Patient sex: M
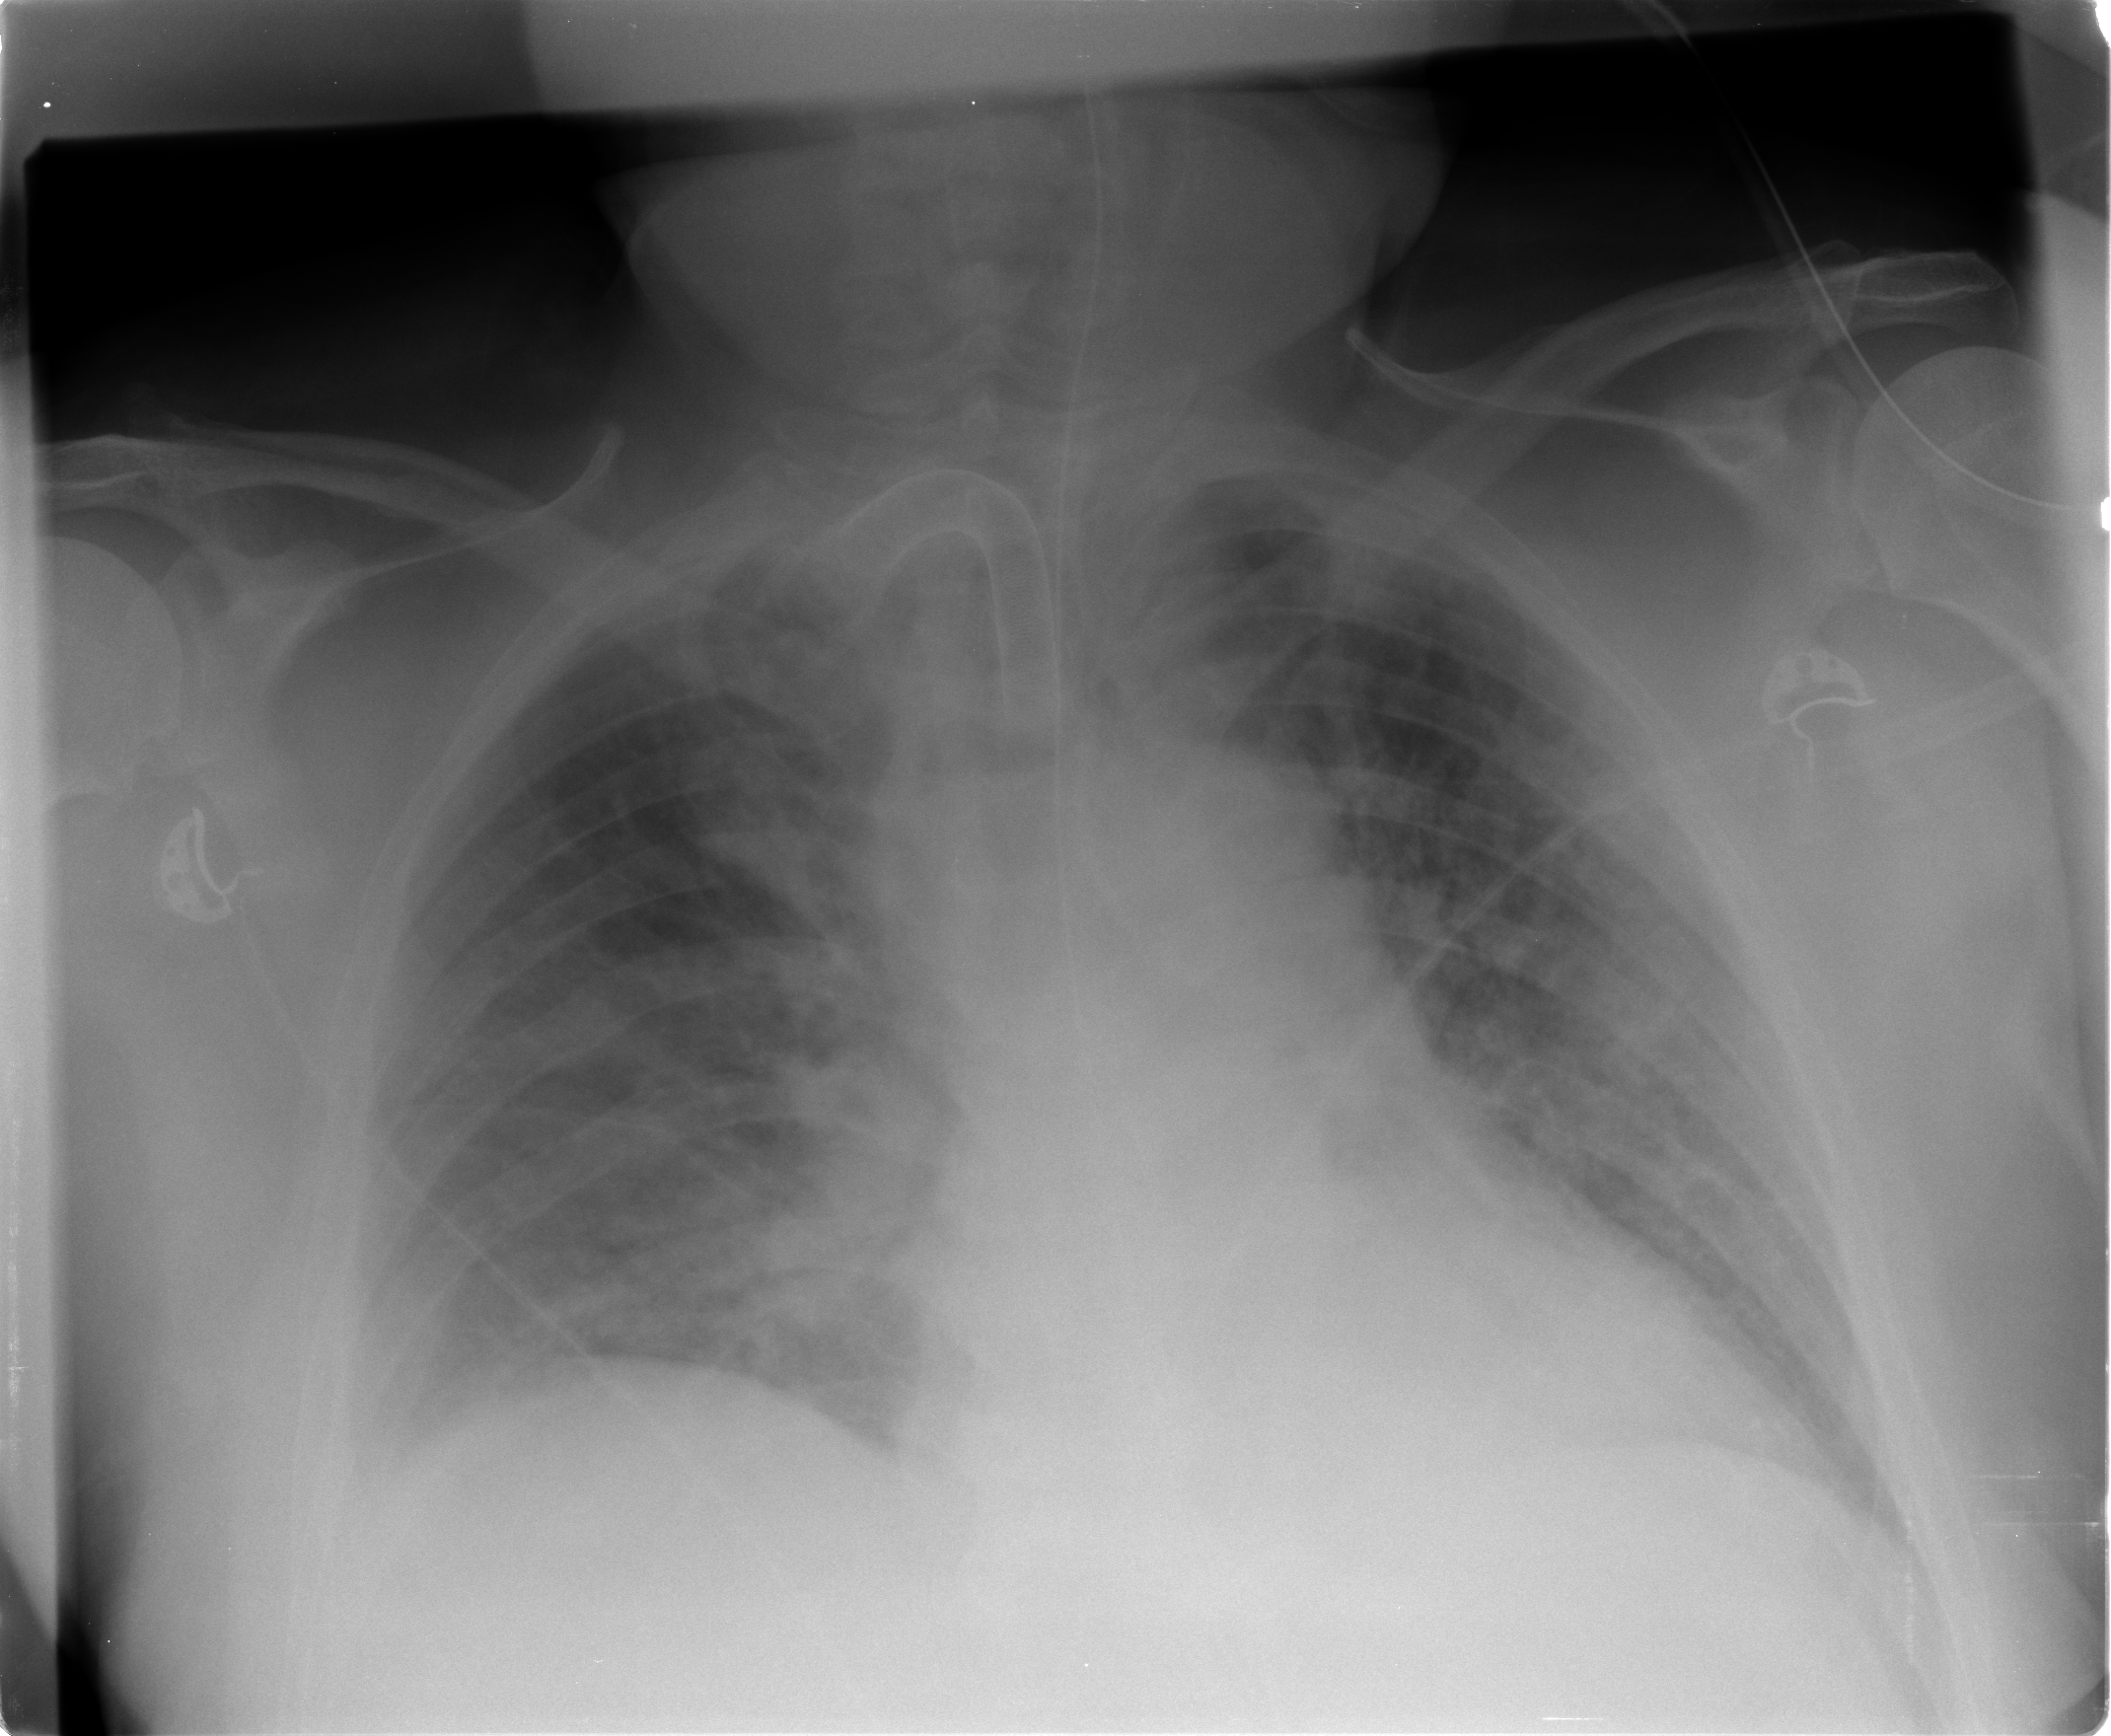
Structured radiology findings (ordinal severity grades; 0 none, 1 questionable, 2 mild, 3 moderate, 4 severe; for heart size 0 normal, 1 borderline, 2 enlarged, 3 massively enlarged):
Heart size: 2
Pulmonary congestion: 2
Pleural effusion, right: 1
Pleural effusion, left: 0
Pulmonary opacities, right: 2
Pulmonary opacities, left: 2
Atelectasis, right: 2
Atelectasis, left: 2